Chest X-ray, PA view. Patient: 49 years old, sex M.
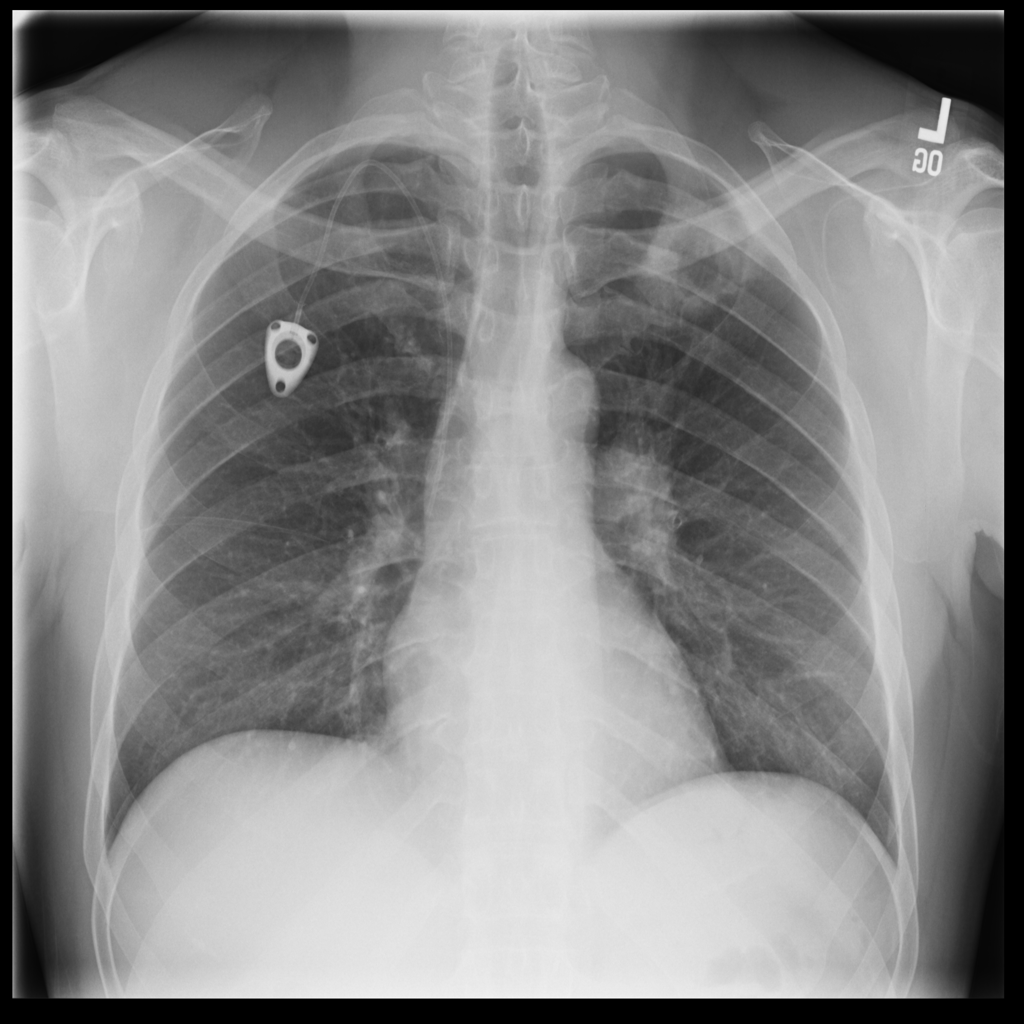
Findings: Mass